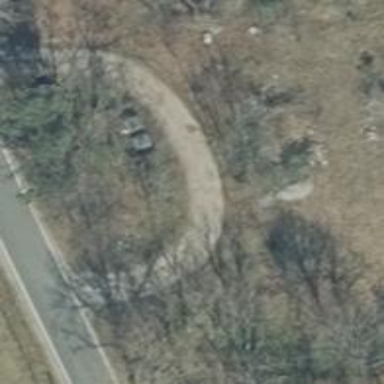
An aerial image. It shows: Gravel driveway designated as service road.